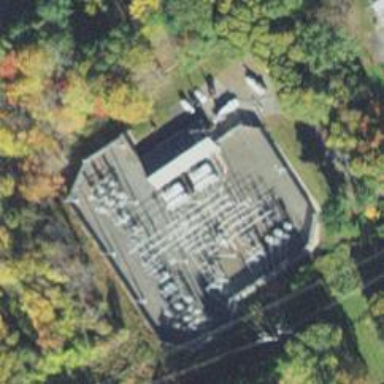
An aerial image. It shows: Switch for power supply.